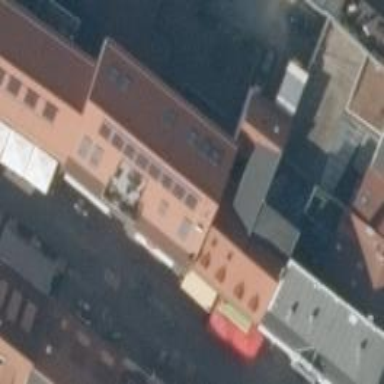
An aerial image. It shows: Shop selling clothes.